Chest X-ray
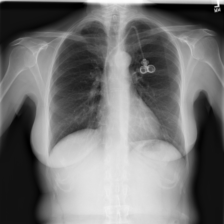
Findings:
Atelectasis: negative
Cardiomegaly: negative
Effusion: negative
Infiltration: negative
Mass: negative
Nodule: negative
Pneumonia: negative
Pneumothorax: negative
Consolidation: negative
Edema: negative
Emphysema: negative
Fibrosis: negative
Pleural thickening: negative
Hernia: negative